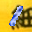
Label: 1